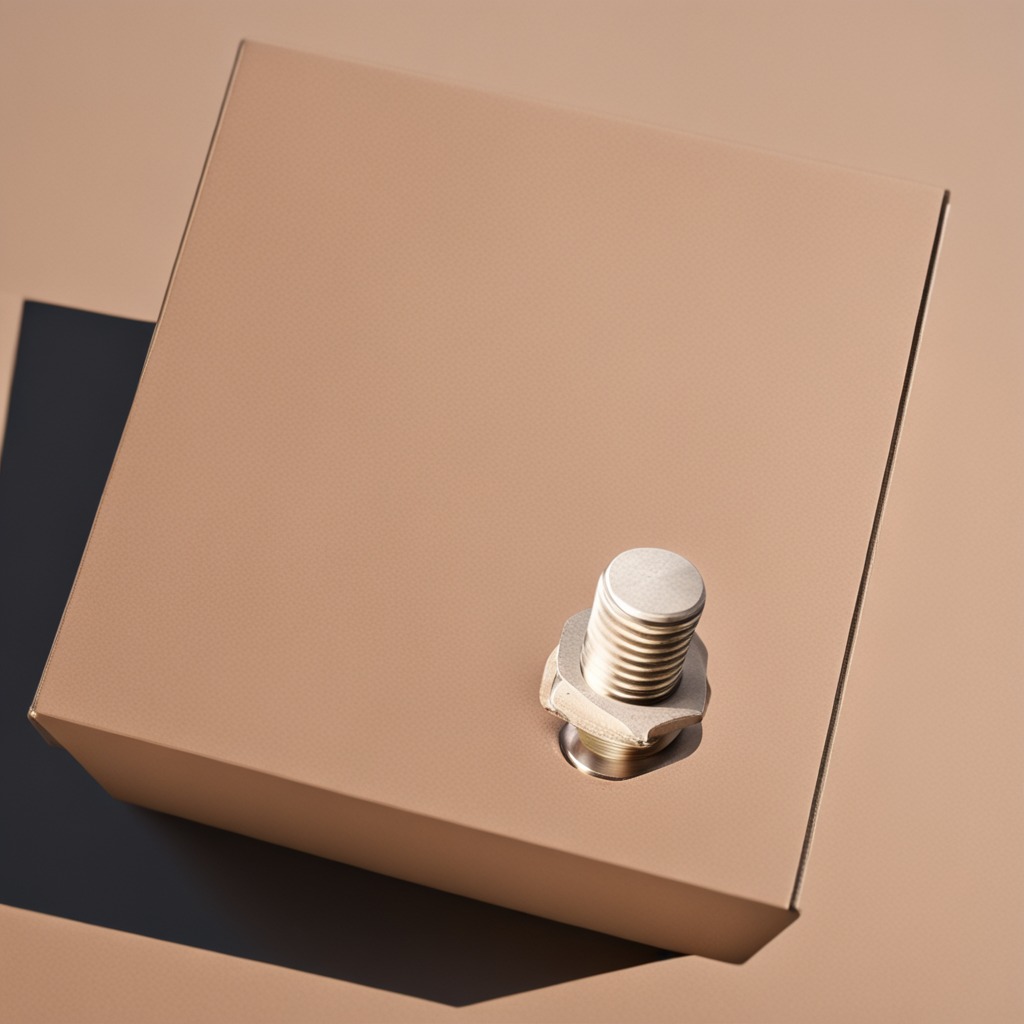
A metal screw is lying on the cardboard box surface in an outdoor workshop during daytime bright natural light soft shadows slightly creased but